Current action and preconditions to check: trajectory_clear

Your task: For each precondition in the list above, predict whether it will hold at this action.

Consider the current scene as observed from the mobile robot's camera, and analyze the predicted future states of all dynamic agents (e.g., people, animals, vehicles, or any moving entities) within the NEXT SECOND.

IMPORTANT: Only answer "very likely" if you are absolutely certain—based on strong, clear evidence—that a dynamic agent will violate the precondition in the predicted future state. Do NOT answer "very likely" for unlikely, ambiguous, or low-probability risks.

Ask yourself for each precondition: Is there a high probability, with clear and convincing evidence, that the predicted future states of any dynamic agent will interfere with the predicted future state of the currently executing action within the NEXT SECOND, causing that precondition to fail?

Assess the risk level based on these predictions. Use "likely" or "very likely" if motions create a clear risk of interference.

Use "neutral" or "improbable" if agents are nearby but their predicted paths are clearly diverging or non-conflicting.

Failure Risk Categories: "very improbable", "improbable", "neutral", "likely", "very likely"

Answer Format: Output ONLY the probability_of_failure value from these categories: "very improbable", "improbable", "neutral", "likely", "very likely"

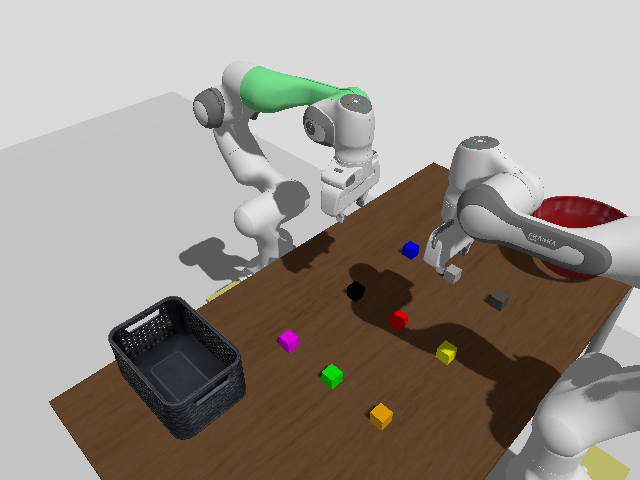

Answer: neutral